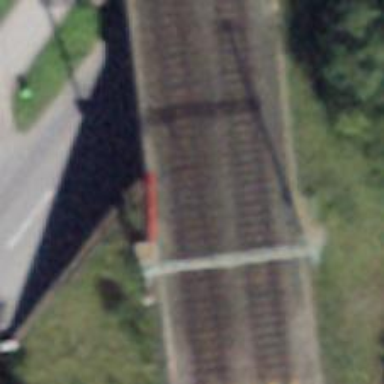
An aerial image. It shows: Bridge with electrified railway tracks featuring contact line.